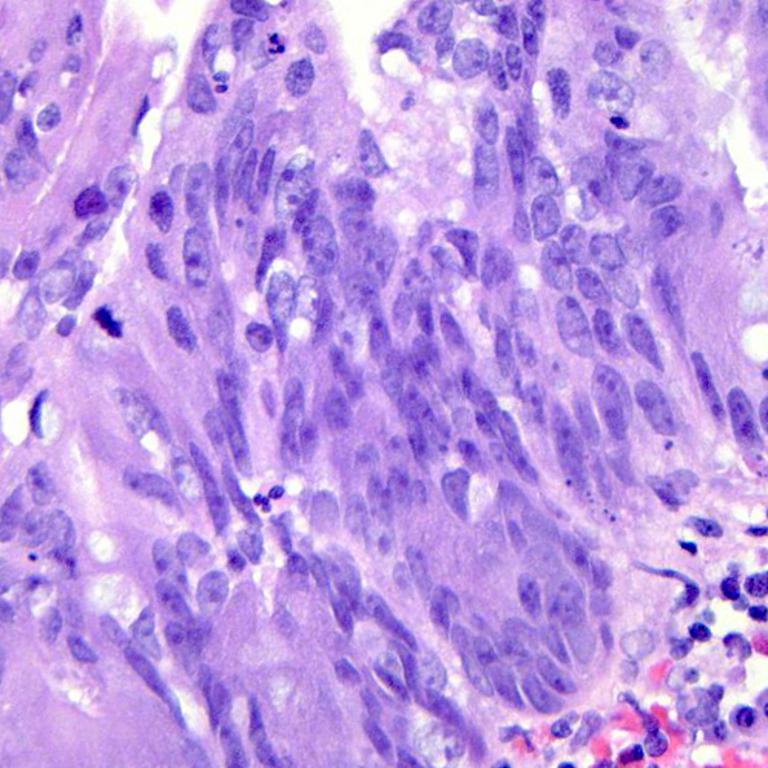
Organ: colon
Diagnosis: adenocarcinomas